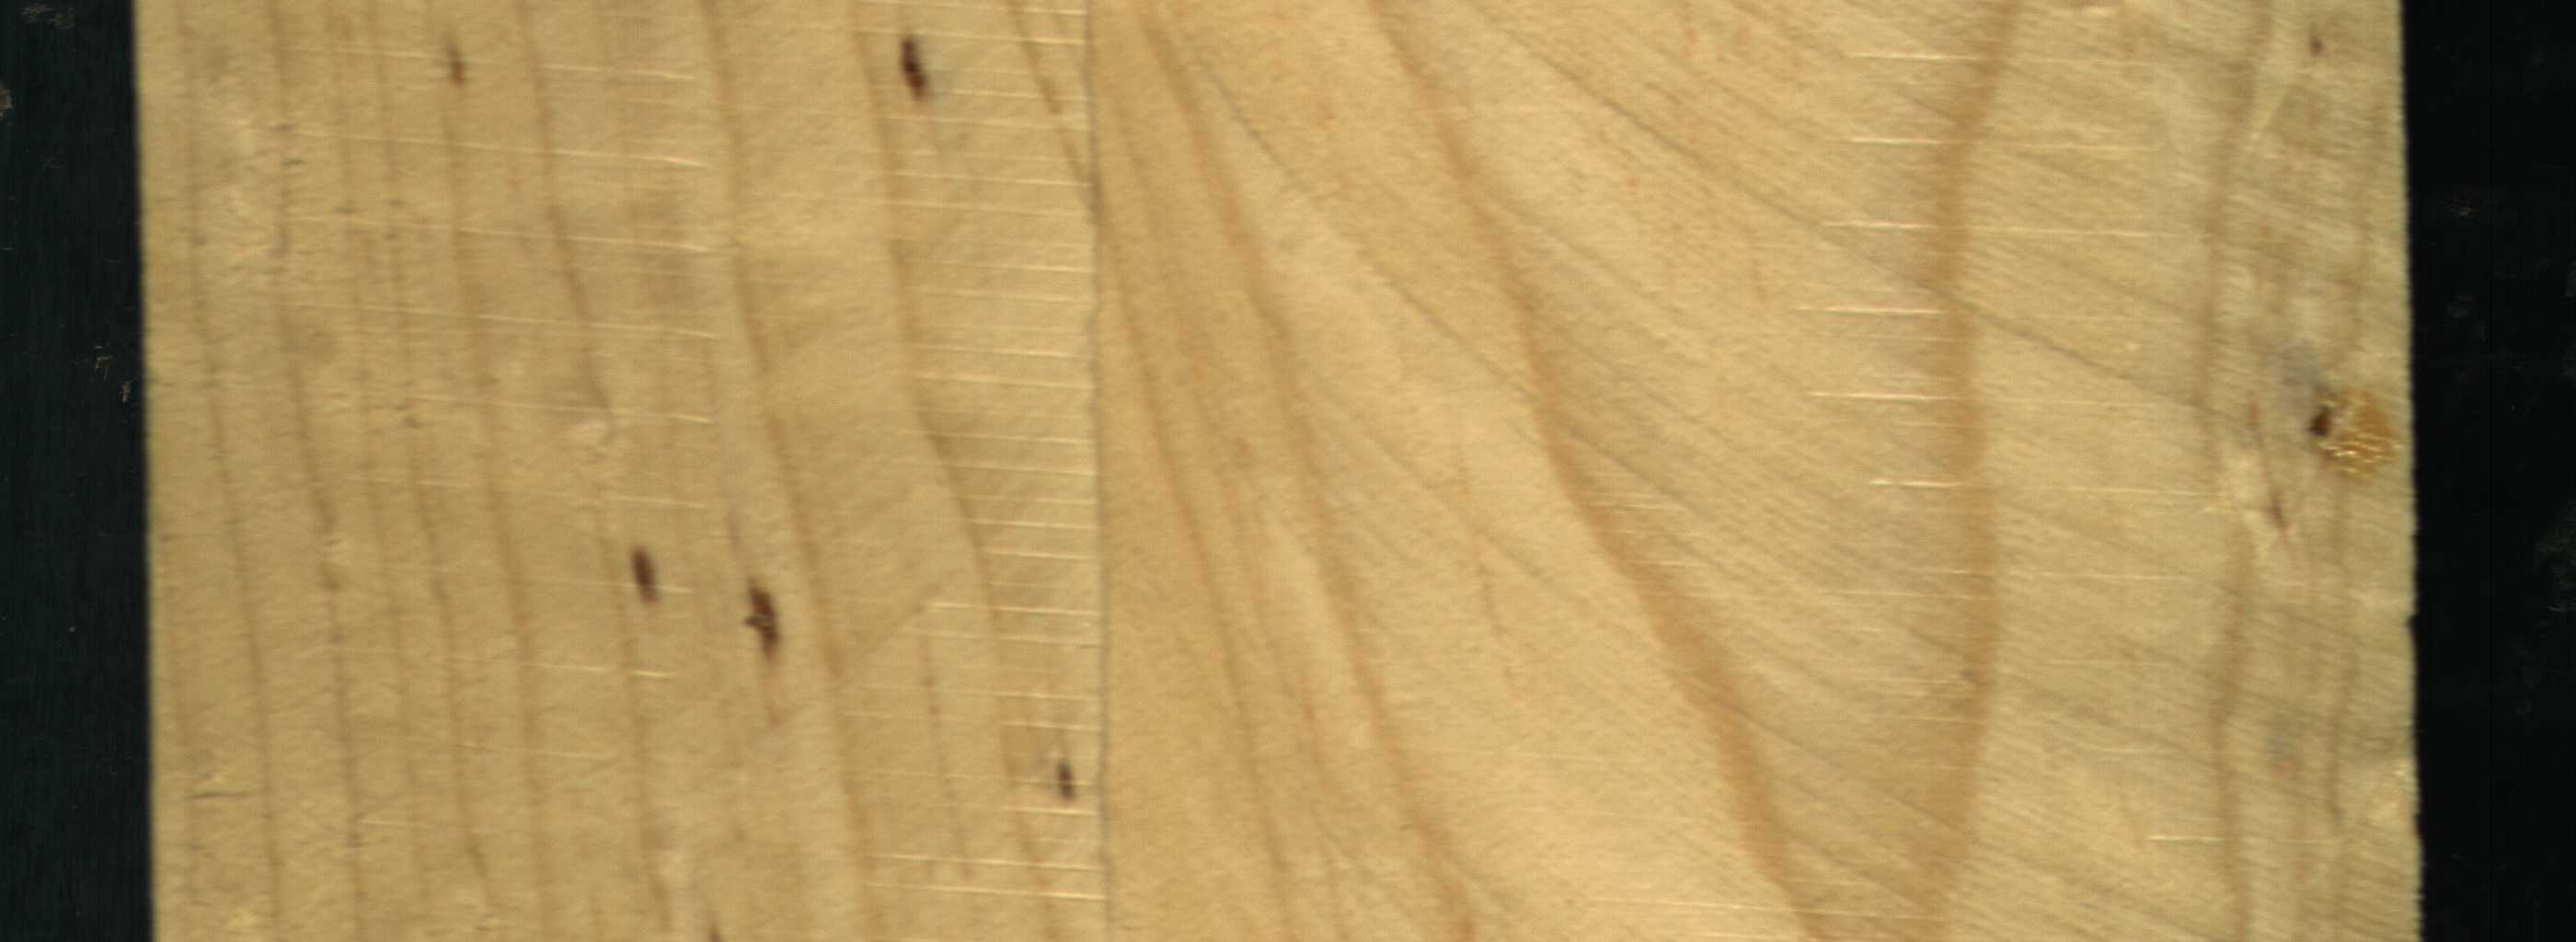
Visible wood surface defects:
resin
resin
resin
resin
resin